Question: My image is here:

i'm looking for a better solution or algorithm to detect the ellipse part (dish) in this photo and mask it in an other photo in Opencv.
could you please give me some advice or solution.
and my code is :
'''
circles = cv2.HoughCircles(img, cv2.HOUGH_GRADIENT, 1.2, 1, param1=128, minRadius=200, maxRadius=600)
# draw detected circles on image
circles = circles.tolist()
for cir in circles:
for x, y, r in cir:
x, y, r = int(x), int(y), int(r)
cv2.circle(img, (x, y), r, (0, 255, 0), 4)
# show the output image
cv2.imshow("output", cv2.resize(img, (500, 500)))
'''
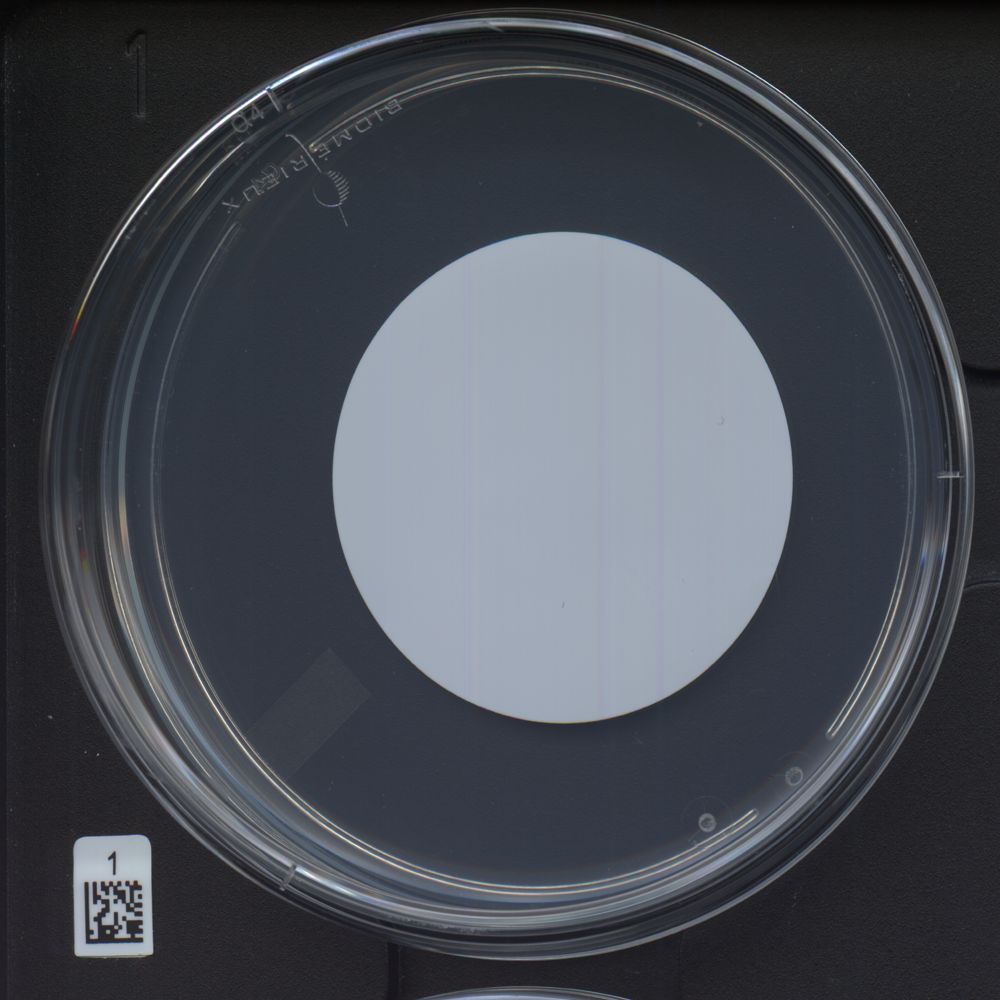
Answer: There is an alternative for it in skimage made by 'Xie, Yonghong, and Qiang Ji' and published as...
> "A new efficient ellipse detection method." Pattern Recognition, 2002.
Proceedings. 16th International Conference on. Vol. 2. IEEE, 2002.
Their Ellipse detection code is relatively slow and the example takes about 70 seconds; compared to website claimed "28 seconds".
If you have conda or pip: "name" install scikit-image and give it a shot...
Their code can be found <URL> or as copy/pasted below:
'''
import matplotlib.pyplot as plt
from skimage import data, color, img_as_ubyte
from skimage.feature import canny
from skimage.transform import hough_ellipse
from skimage.draw import ellipse_perimeter
# Load picture, convert to grayscale and detect edges
image_rgb = data.coffee()[0:220, 160:420]
image_gray = color.rgb2gray(image_rgb)
edges = canny(image_gray, sigma=2.0,
low_threshold=0.55, high_threshold=0.8)
# Perform a Hough Transform
# The accuracy corresponds to the bin size of a major axis.
# The value is chosen in order to get a single high accumulator.
# The threshold eliminates low accumulators
result = hough_ellipse(edges, accuracy=20, threshold=250,
min_size=100, max_size=120)
result.sort(order='accumulator')
# Estimated parameters for the ellipse
best = list(result[-1])
yc, xc, a, b = [int(round(x)) for x in best[1:5]]
orientation = best[5]
# Draw the ellipse on the original image
cy, cx = ellipse_perimeter(yc, xc, a, b, orientation)
image_rgb[cy, cx] = (0, 0, 255)
# Draw the edge (white) and the resulting ellipse (red)
edges = color.gray2rgb(img_as_ubyte(edges))
edges[cy, cx] = (250, 0, 0)
fig2, (ax1, ax2) = plt.subplots(ncols=2, nrows=1, figsize=(8, 4), sharex=True,
sharey=True,
subplot_kw={'adjustable':'box'})
ax1.set_title('Original picture')
ax1.imshow(image_rgb)
ax2.set_title('Edge (white) and result (red)')
ax2.imshow(edges)
plt.show()
'''